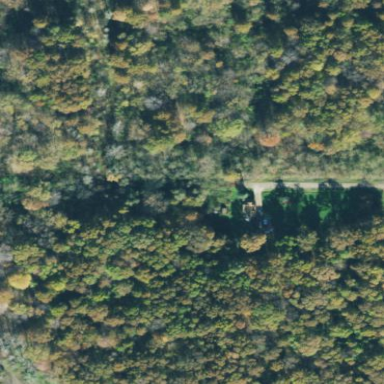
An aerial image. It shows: Beautiful woodland area.